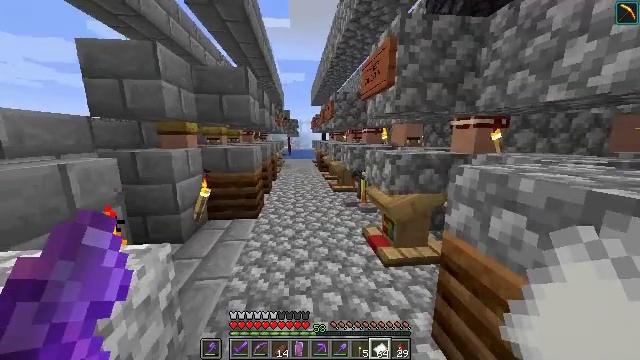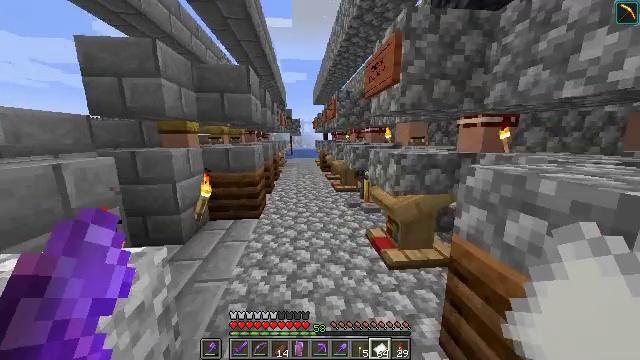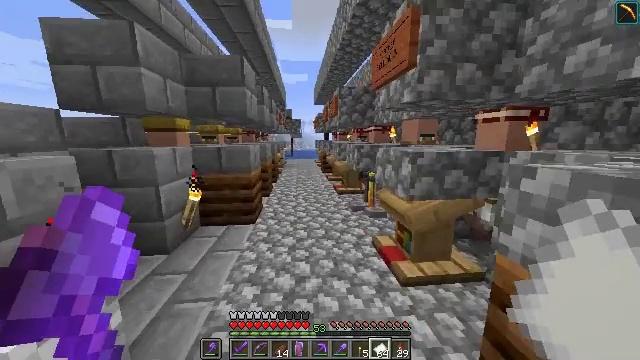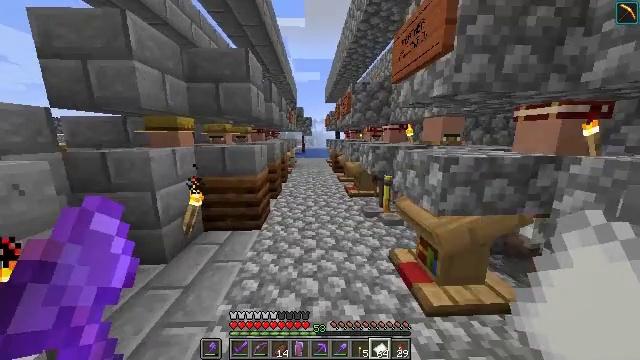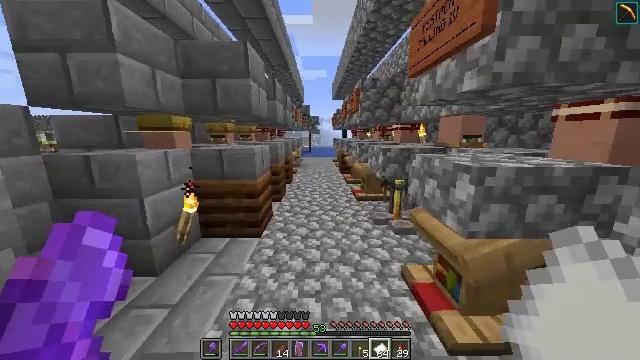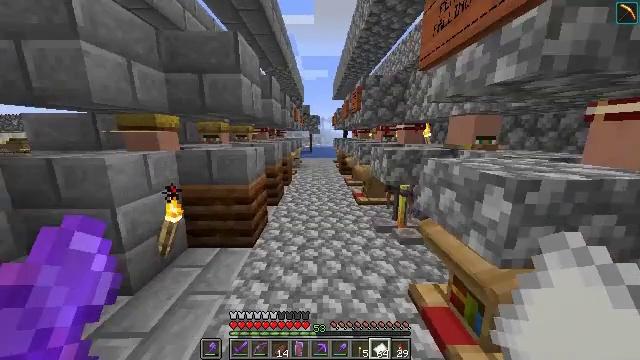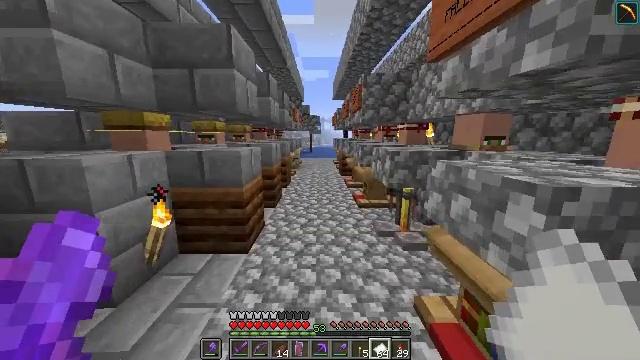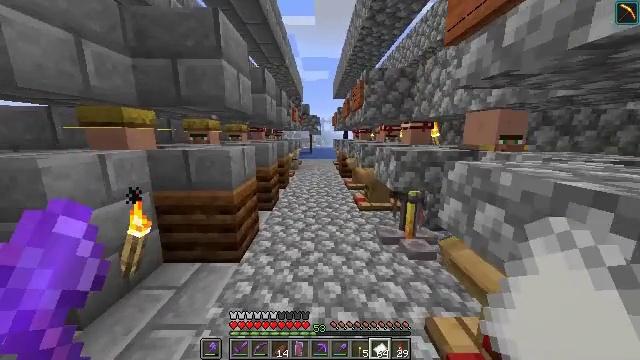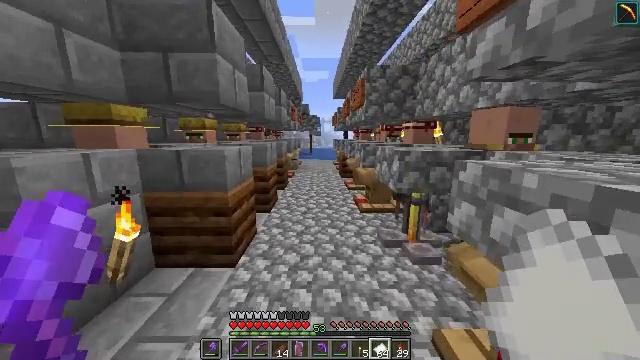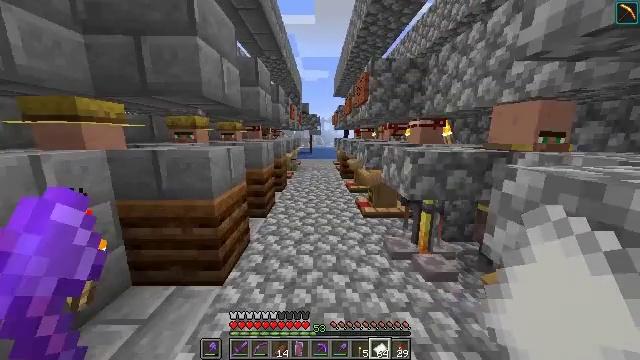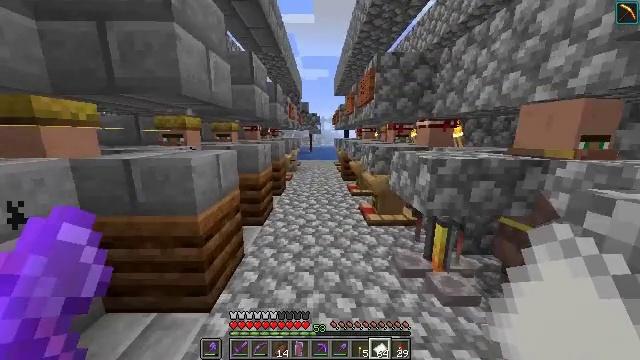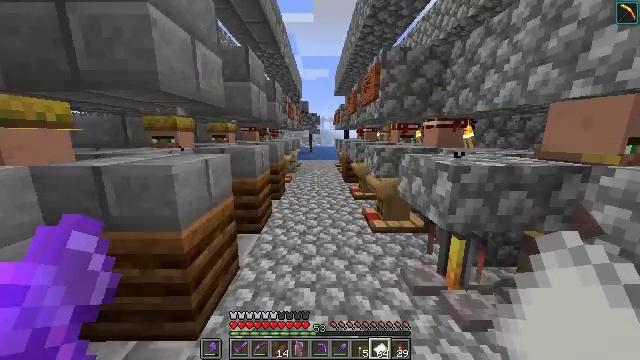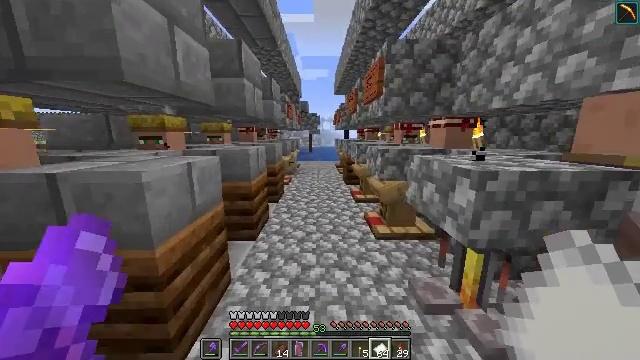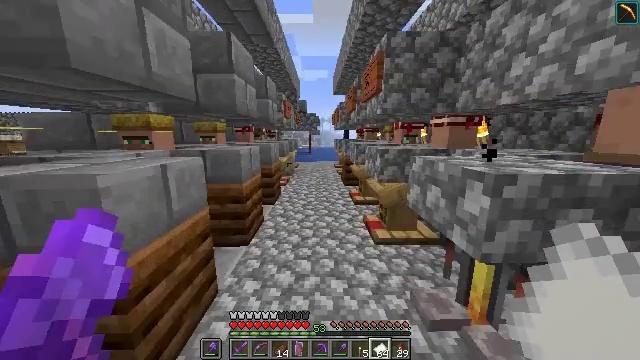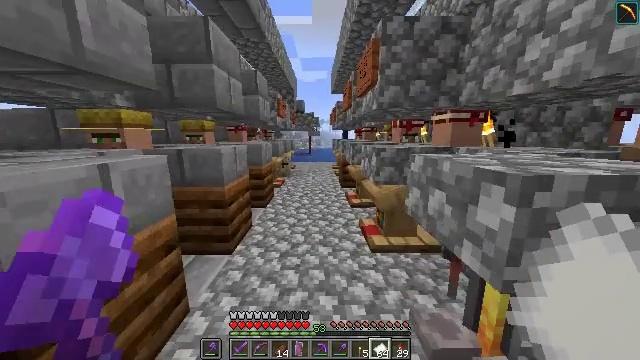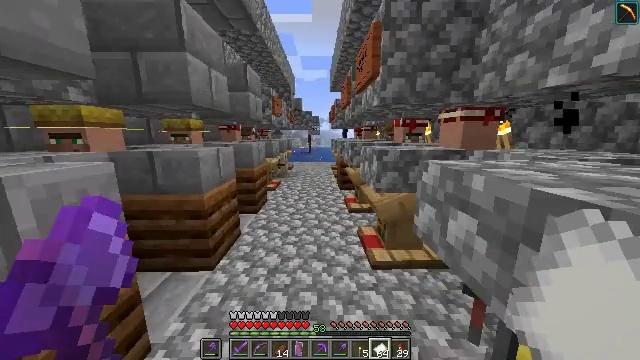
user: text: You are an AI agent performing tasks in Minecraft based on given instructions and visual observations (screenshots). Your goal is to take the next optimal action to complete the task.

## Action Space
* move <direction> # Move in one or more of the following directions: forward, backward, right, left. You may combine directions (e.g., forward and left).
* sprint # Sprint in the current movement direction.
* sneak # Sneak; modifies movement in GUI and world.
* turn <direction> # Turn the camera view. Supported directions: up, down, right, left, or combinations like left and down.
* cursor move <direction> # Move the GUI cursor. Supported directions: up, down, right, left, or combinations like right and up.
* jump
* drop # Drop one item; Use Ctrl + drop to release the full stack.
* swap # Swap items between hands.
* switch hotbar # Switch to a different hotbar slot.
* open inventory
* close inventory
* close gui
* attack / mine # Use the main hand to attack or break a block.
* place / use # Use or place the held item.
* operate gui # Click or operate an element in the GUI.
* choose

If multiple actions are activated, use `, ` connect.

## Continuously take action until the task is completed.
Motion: motion action
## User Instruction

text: craft item air
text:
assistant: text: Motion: move forward, sprint
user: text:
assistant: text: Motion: move forward, sprint
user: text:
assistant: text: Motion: move forward, sprint, turn left
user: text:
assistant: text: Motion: move forward, sprint, turn left
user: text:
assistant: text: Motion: move forward, sprint
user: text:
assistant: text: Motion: move forward, sprint
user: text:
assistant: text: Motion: move forward, sprint
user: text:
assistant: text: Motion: move forward, sprint
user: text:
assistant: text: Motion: move forward, sprint
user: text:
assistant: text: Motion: move forward, sprint
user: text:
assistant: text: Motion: move forward, sprint
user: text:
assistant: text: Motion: move forward and move right, sprint
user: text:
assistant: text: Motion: move forward and move right, sprint
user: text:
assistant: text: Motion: move forward, sprint
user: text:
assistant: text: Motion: move forward, sprint
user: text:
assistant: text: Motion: move forward, sprint, turn left
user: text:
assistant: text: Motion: move forward, sprint
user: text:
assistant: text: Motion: move forward, sprint
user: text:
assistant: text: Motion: move forward, sprint, turn left
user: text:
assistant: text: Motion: move forward, sprint, turn left and up
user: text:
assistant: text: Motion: move forward, sprint, turn left
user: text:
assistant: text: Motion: move forward, sprint, turn left
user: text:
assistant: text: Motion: move forward, sprint, turn left
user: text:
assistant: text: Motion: move forward, sprint
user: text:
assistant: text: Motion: move forward, sprint, turn left
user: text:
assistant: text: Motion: move forward, sprint, turn left
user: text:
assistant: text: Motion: move forward, sprint
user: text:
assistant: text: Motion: move forward and move right, sprint, turn right and down
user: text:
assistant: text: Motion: move forward and move right, sprint, turn right
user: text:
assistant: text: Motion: move forward and move right, sprint